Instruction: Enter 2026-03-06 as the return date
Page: home
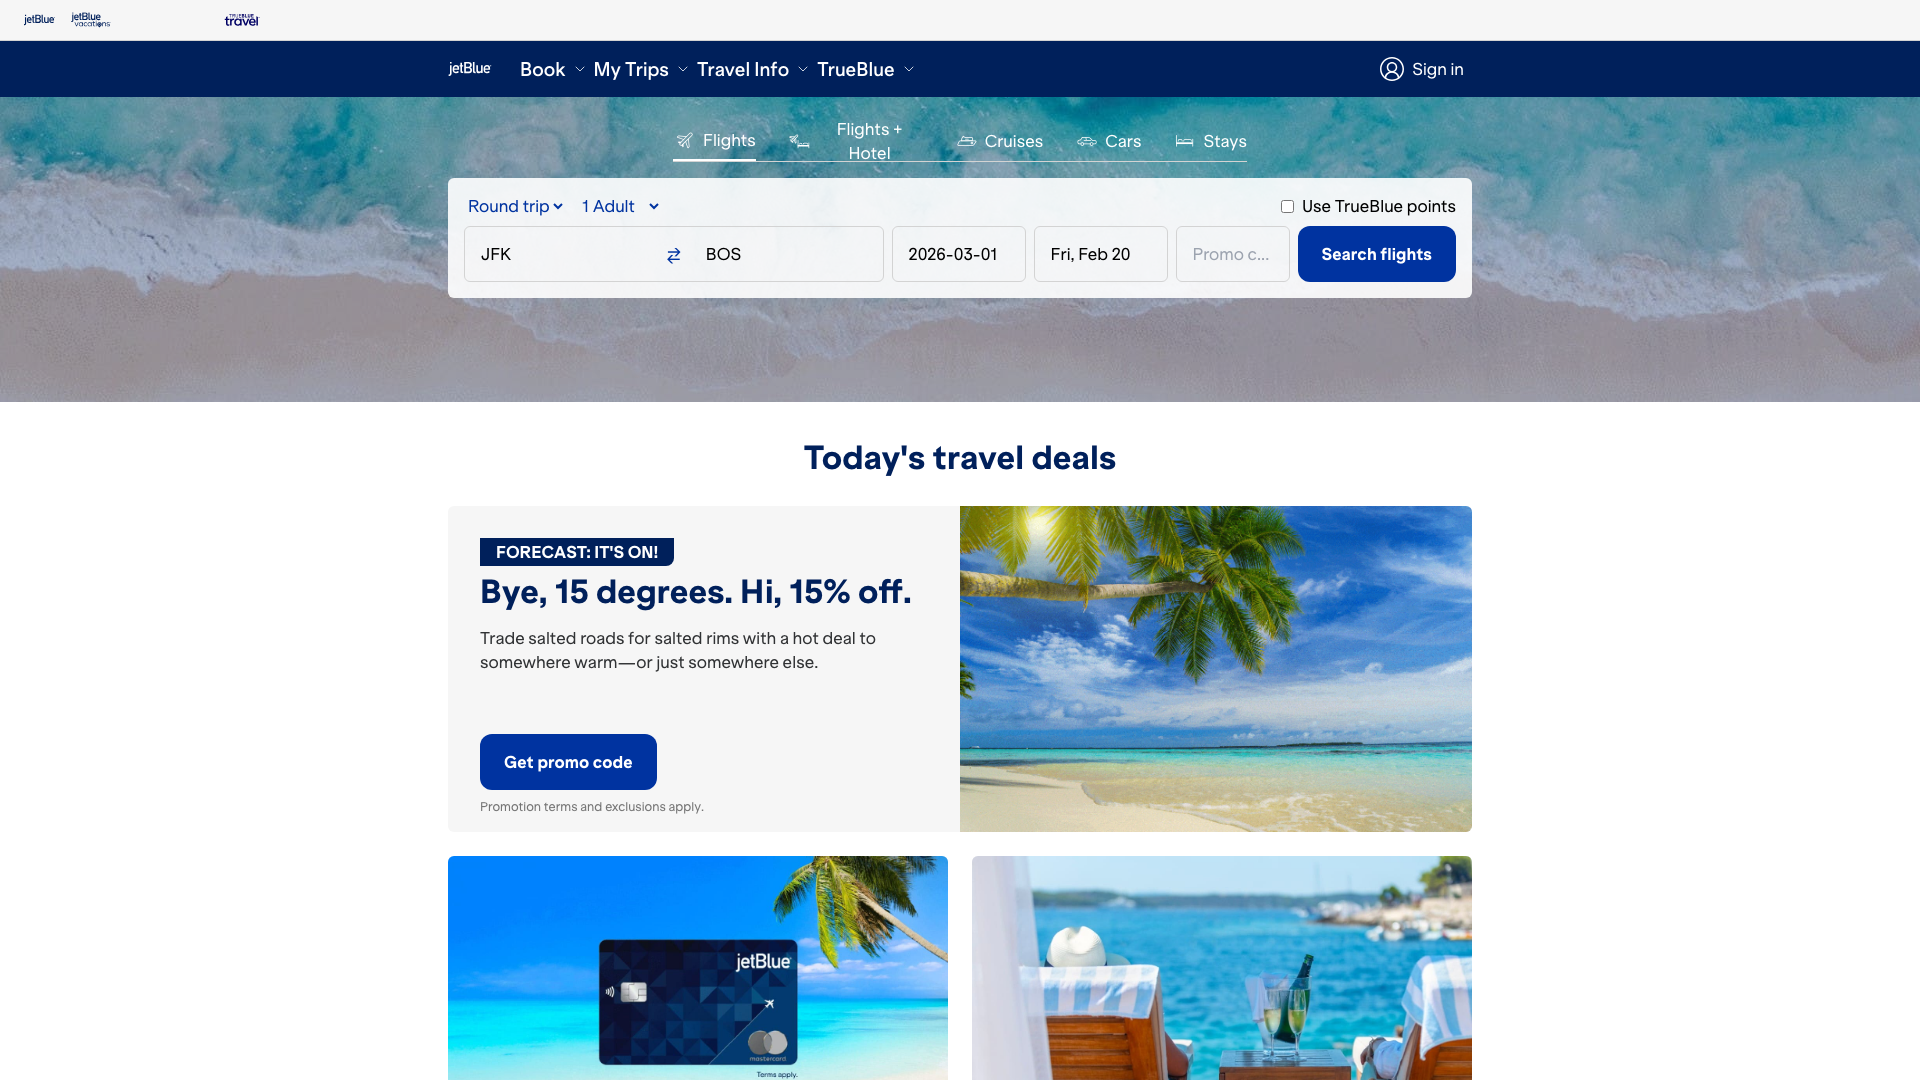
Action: type